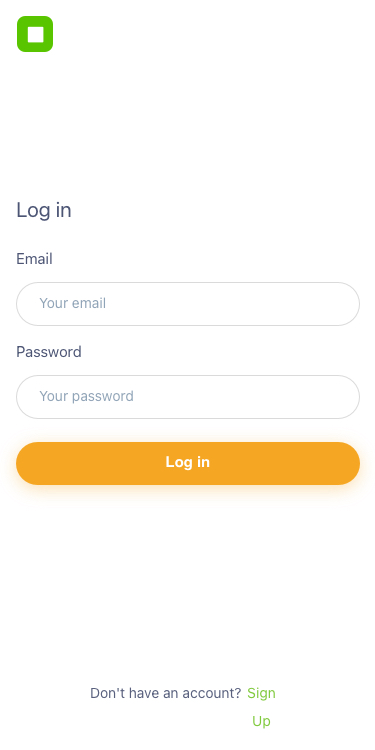
Text in this UI design:
Sign Up
Don't have an account?
Log in
Password
Email
Log in